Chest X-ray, PA view. Patient: 60 years old, sex M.
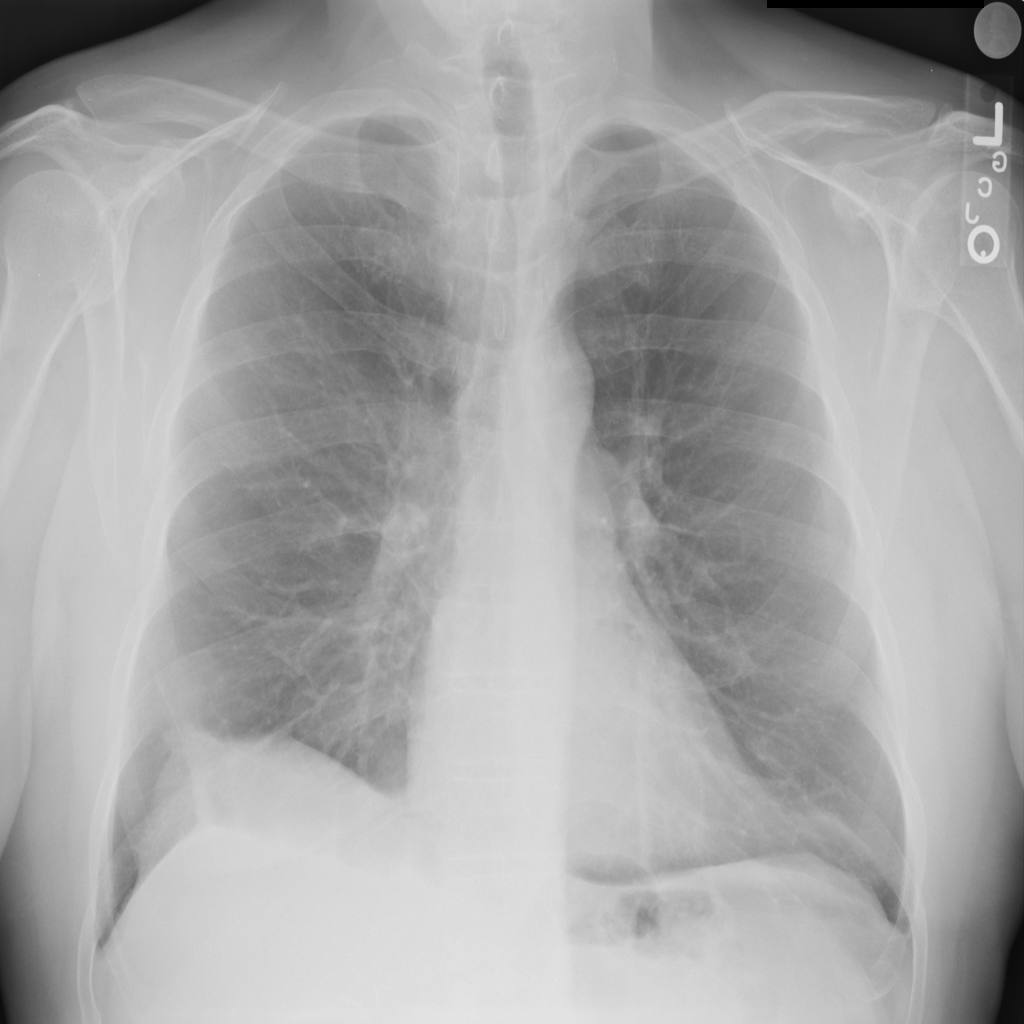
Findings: No Finding